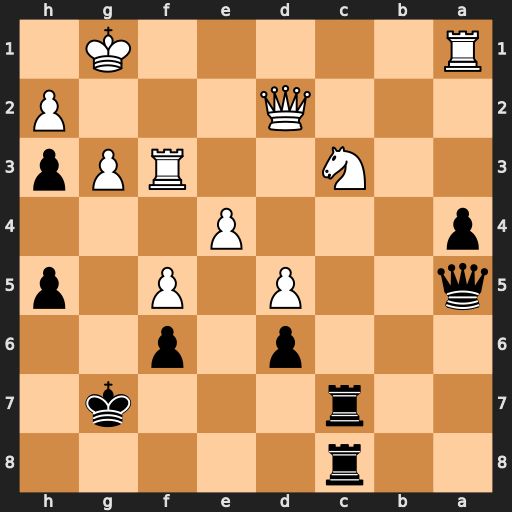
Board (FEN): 2r5/2r3k1/3p1p2/q2P1P1p/p3P3/2N2RPp/3Q3P/R5K1
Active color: b
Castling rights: -
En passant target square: -
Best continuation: Rxc3 Rxc3 Rxc3